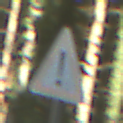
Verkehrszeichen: Gefahrenstelle
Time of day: MorningAfternoon
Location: Outdoor (Nature)
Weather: Clear
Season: NotSpecified
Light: Natural